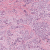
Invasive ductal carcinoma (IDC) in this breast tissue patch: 1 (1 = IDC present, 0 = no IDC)